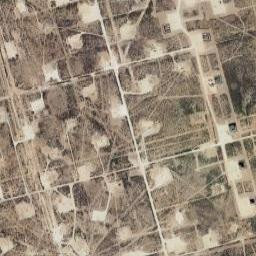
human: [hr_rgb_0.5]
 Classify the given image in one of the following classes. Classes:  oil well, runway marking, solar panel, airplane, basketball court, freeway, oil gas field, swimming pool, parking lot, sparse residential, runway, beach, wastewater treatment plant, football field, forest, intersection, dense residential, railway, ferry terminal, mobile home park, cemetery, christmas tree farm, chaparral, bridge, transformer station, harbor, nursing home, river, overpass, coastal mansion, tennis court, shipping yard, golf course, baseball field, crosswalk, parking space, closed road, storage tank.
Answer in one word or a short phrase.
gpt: oil gas field